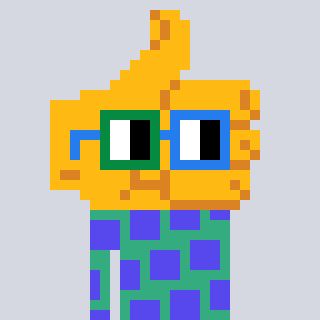
a pixel art character with square green and blue glasses, a thumbsup-shaped head and a teal-colored body on a cool background